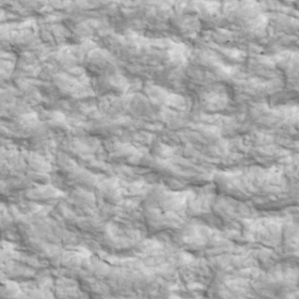
Label: non_frost